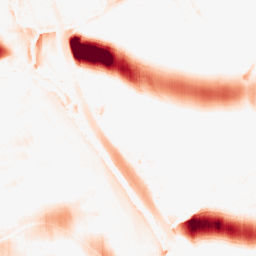
Category: morphological
Decomposition family: morphological_ellipse
Decomposition parameters: operation: opening
width: 50
height: 10
Upsampling method: bicubic_3x
Upsampling parameters: scale: 3
Upsampling scale: 3